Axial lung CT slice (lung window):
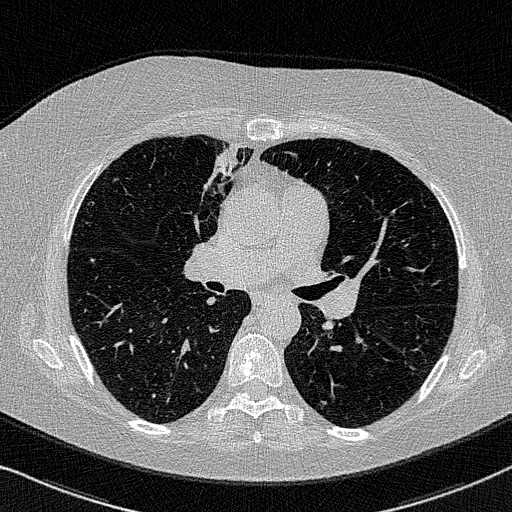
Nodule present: no